Field crop: tomato
Growth stage: 1
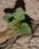
Species: solanum